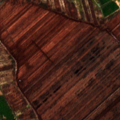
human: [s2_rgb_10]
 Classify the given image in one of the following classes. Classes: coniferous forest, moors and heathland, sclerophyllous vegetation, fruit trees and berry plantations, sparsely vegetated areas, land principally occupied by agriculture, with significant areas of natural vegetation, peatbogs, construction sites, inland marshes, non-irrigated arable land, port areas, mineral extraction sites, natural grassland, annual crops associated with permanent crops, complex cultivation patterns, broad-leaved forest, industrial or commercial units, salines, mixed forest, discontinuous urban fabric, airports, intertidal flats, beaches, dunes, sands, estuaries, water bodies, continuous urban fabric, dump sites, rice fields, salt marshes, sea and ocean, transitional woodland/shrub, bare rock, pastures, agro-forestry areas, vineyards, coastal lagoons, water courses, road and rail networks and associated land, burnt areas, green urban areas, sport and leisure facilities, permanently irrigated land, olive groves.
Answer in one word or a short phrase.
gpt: coniferous forest, mixed forest, peatbogs